Interaction volume radius: 5 \u00c5
Interaction volume height: 15 \u00c5
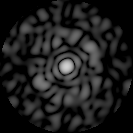
Disorder parameter: 0.8226